Question: How can I change that holo blue colored divider to a holo green colored divider? Thanks!

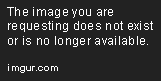
Answer: Try out the ActionBar style generator. <URL> is an example with a green accent.